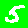
Digit: 5